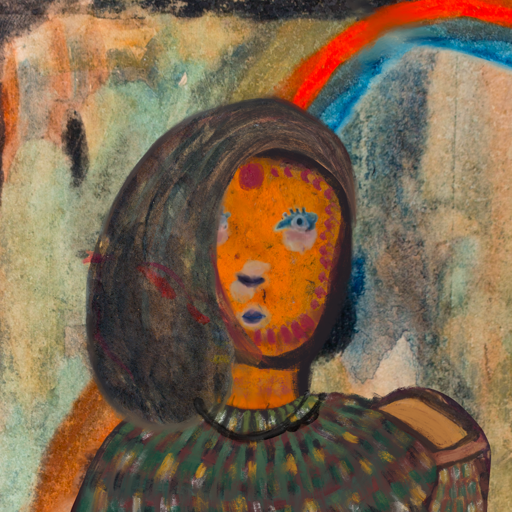
Background: Childish, Head And Neck Front: Doll, Face Front: Hill_Girl, Bust: After_Raid, Hair Front: Gypsy_Mother, Head Accessory: Blank, Second Necklace: Blank, Necklace: Orphan, Baby: Blank